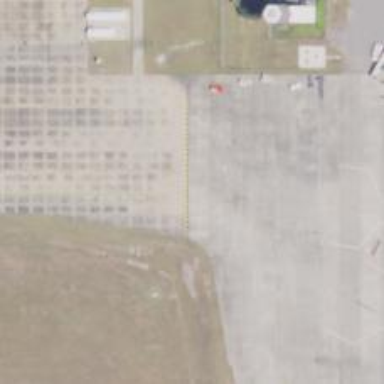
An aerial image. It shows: Image of taxiway at airport.